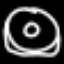
Label: donut